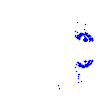
Particle: kaon